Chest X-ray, AP view. Patient: 46 years old, sex F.
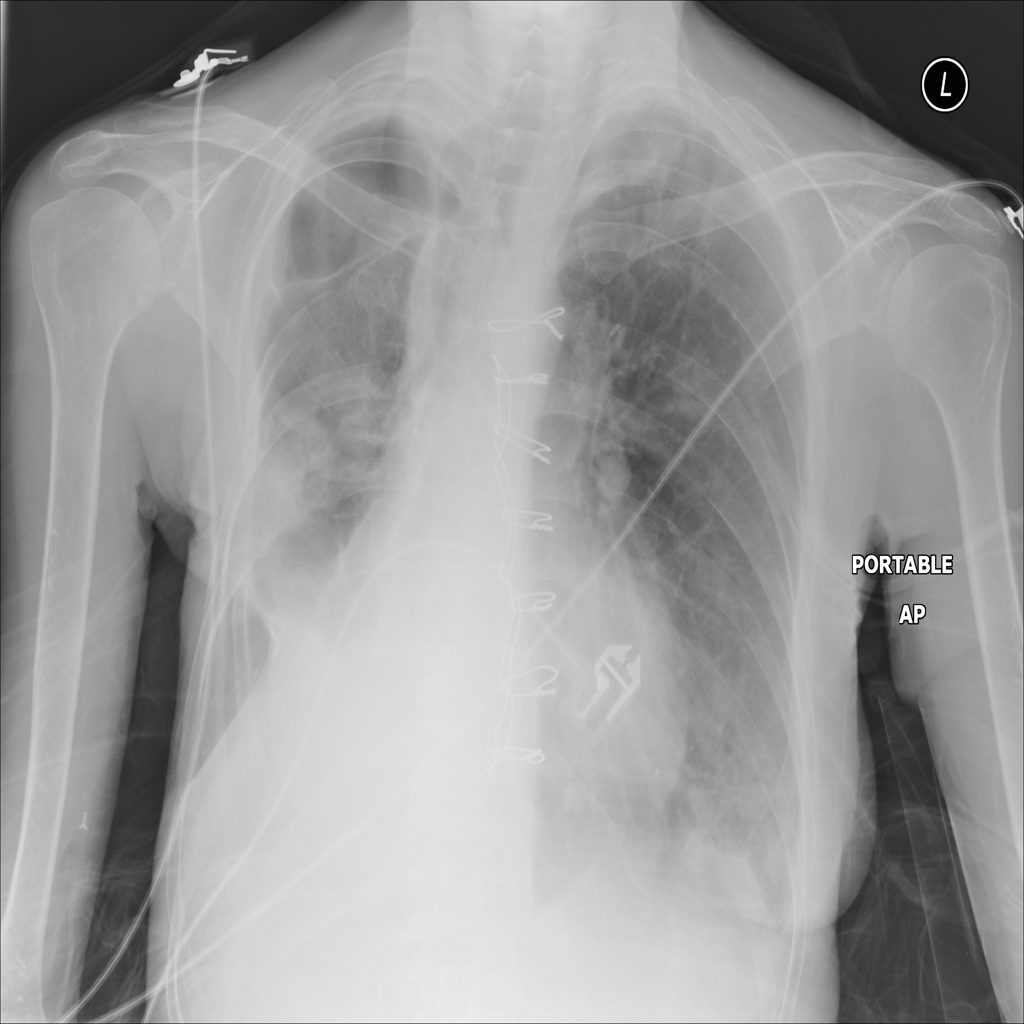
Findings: Nodule, Pneumothorax